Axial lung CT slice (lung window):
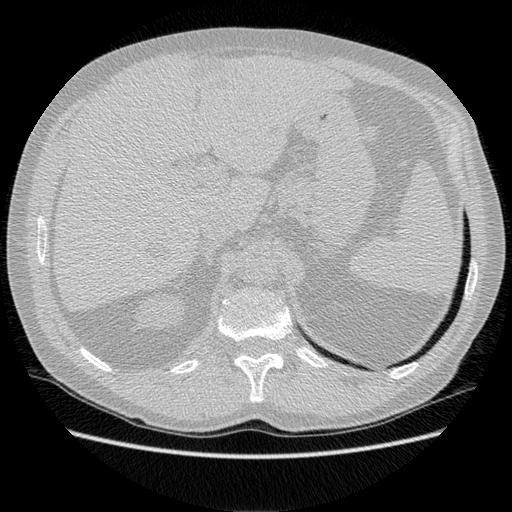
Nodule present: no